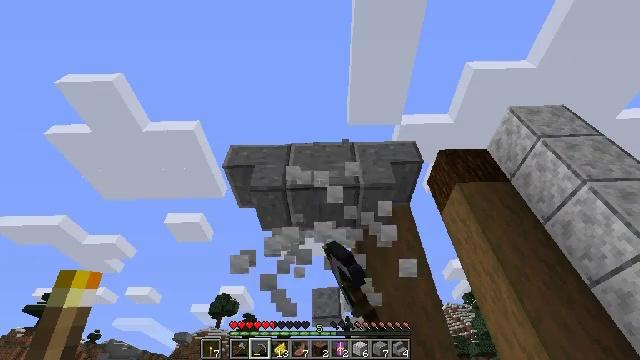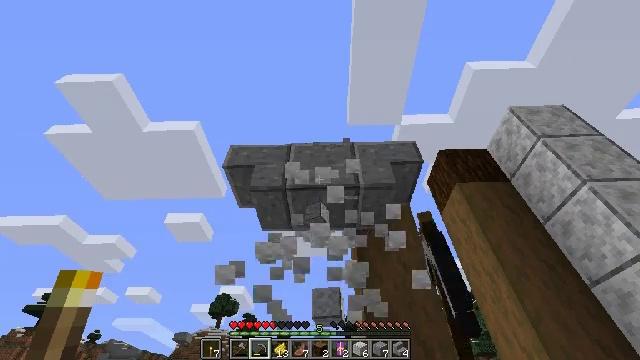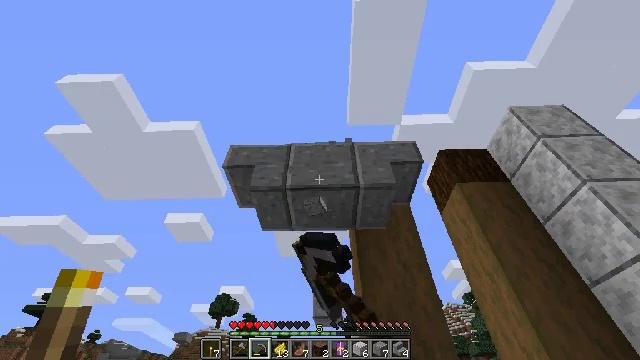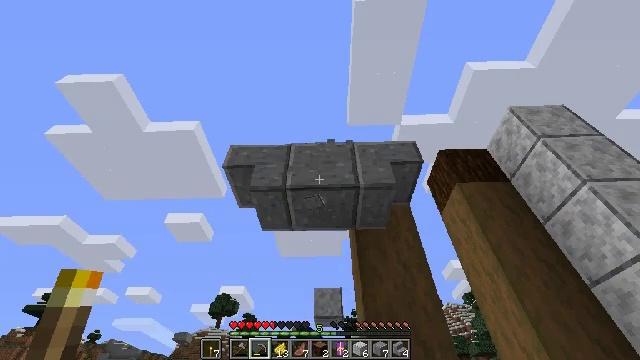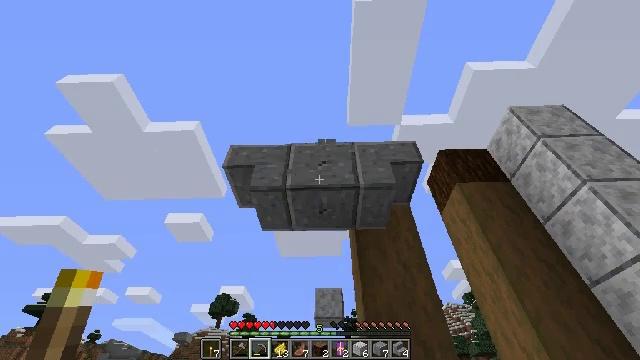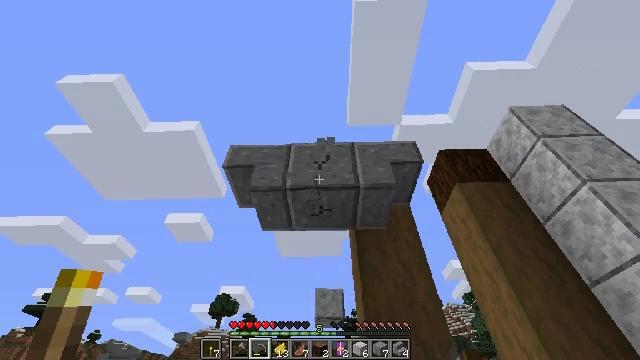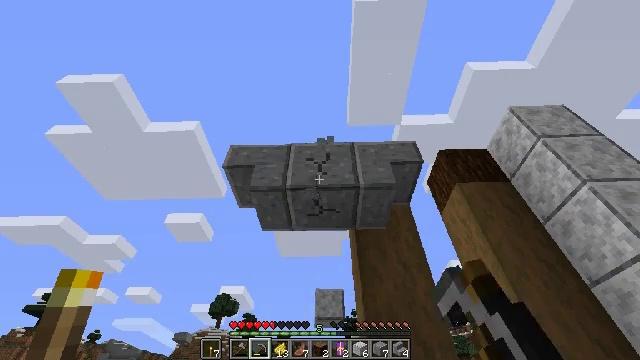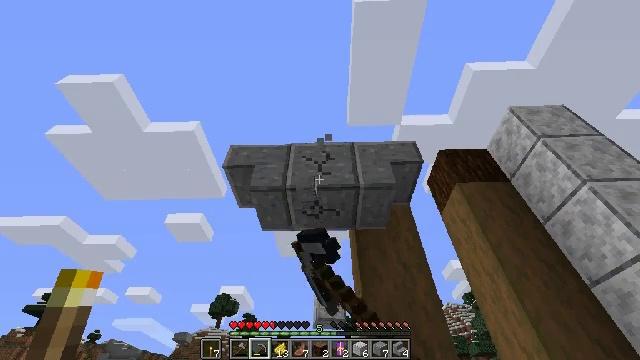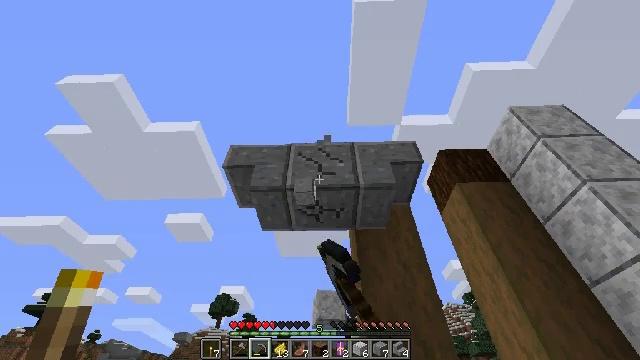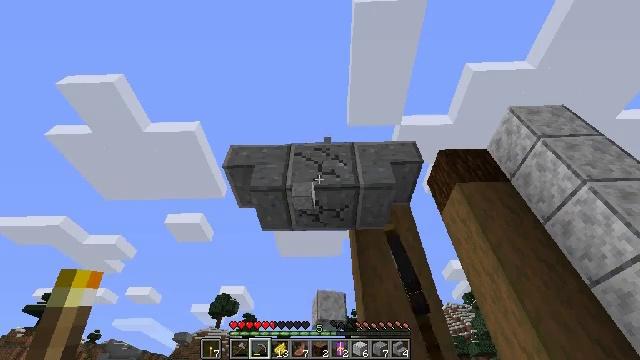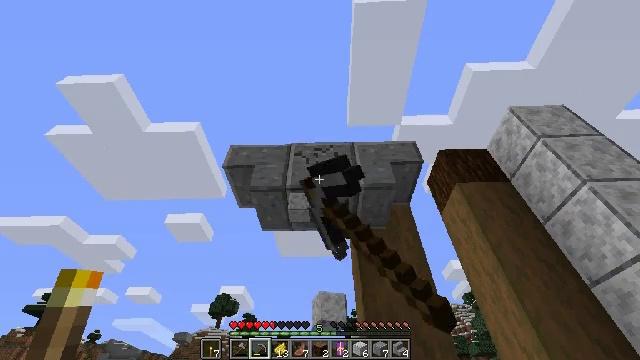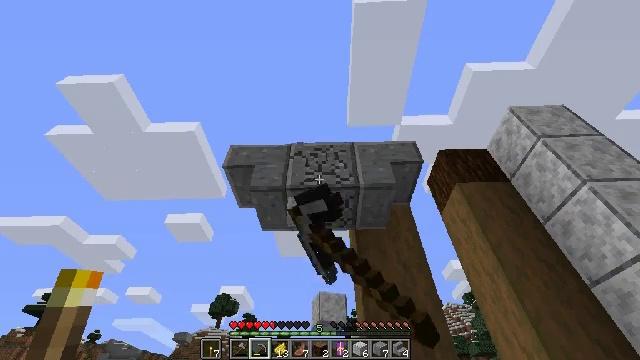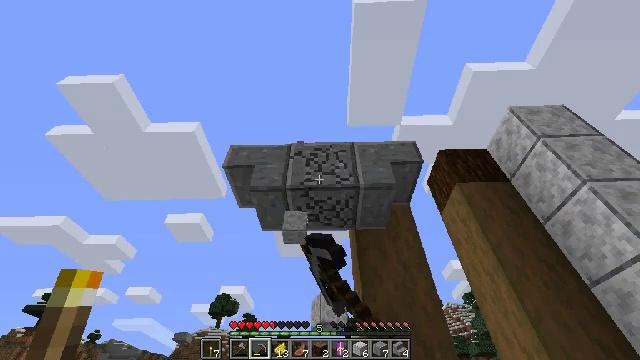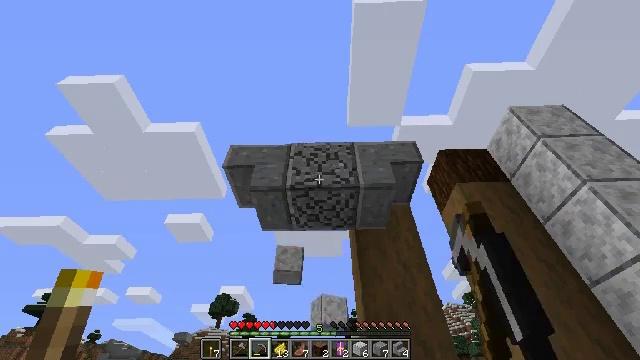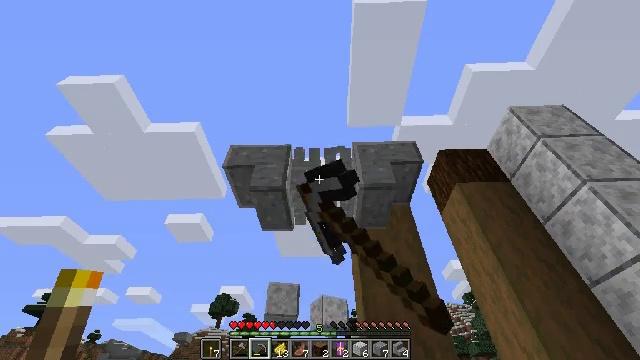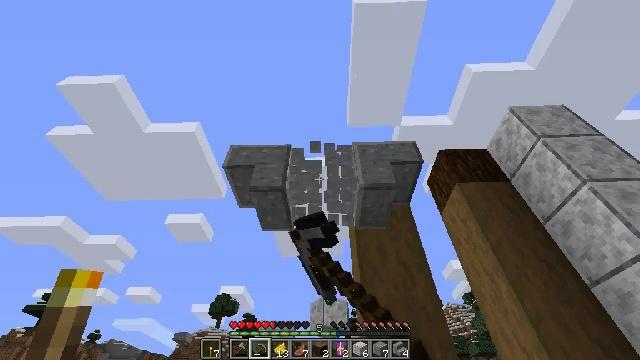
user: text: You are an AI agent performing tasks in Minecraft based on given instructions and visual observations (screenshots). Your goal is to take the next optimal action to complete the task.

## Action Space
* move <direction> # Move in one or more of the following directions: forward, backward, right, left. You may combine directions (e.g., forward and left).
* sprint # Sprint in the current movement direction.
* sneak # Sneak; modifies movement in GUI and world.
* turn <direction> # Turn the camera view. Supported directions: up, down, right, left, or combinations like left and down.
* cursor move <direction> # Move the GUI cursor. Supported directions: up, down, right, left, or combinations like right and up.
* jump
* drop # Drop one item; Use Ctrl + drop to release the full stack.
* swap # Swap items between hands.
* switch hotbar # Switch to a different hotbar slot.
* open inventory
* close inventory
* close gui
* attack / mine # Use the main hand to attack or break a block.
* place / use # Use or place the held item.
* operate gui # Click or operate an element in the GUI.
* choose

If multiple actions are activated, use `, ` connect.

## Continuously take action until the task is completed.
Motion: motion action
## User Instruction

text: Collect the polished andesite by holding left button.
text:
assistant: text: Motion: attack / mine
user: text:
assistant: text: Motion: attack / mine
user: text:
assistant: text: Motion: attack / mine
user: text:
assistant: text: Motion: attack / mine
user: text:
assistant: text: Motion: attack / mine
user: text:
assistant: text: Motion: attack / mine
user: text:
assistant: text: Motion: attack / mine
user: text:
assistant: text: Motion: attack / mine
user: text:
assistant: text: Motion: attack / mine
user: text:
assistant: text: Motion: attack / mine
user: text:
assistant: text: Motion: attack / mine
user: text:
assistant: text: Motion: attack / mine
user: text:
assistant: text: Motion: attack / mine
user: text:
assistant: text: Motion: attack / mine
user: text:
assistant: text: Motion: attack / mine
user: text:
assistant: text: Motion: attack / mine
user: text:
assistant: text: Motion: attack / mine
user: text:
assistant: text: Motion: attack / mine
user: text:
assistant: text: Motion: attack / mine